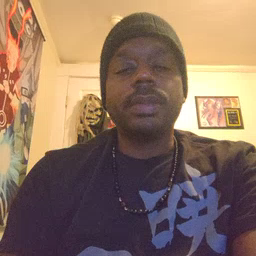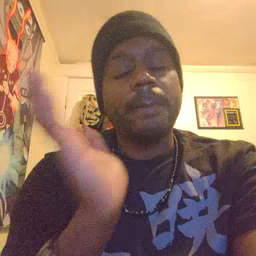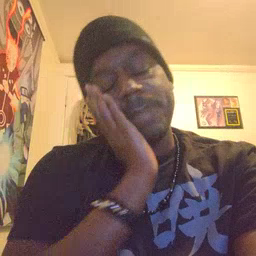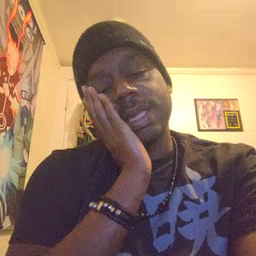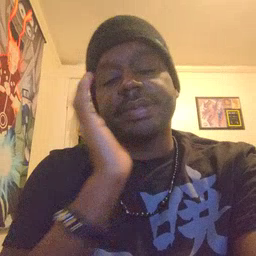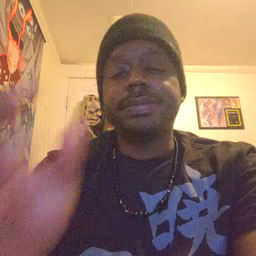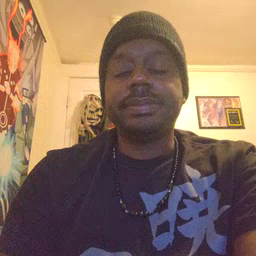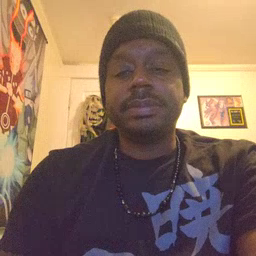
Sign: bed